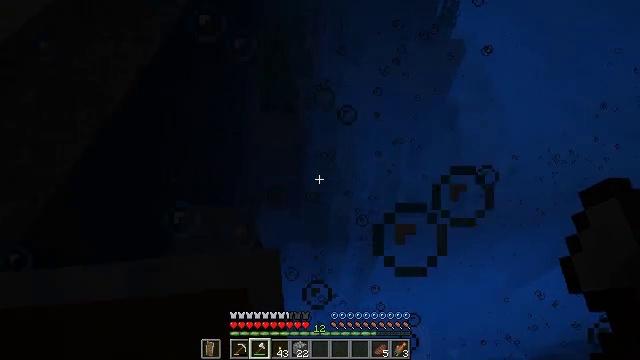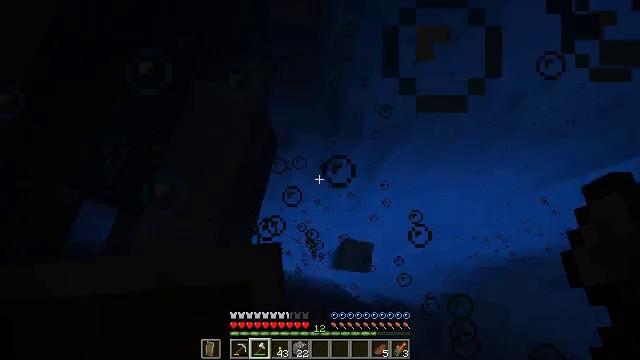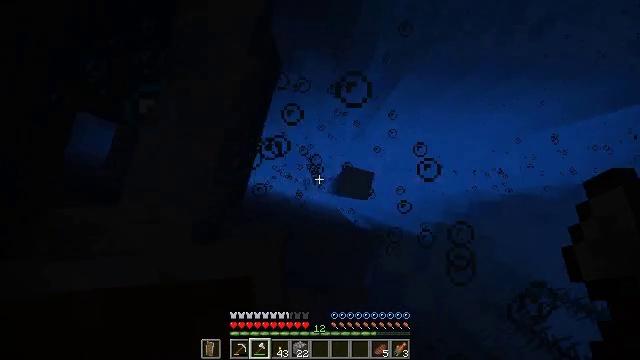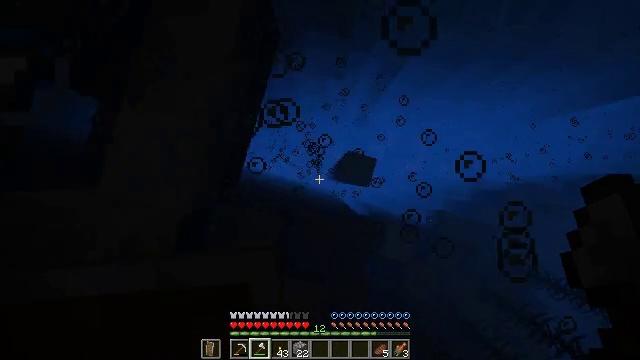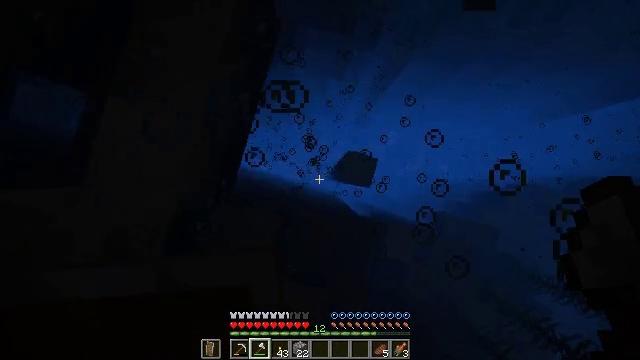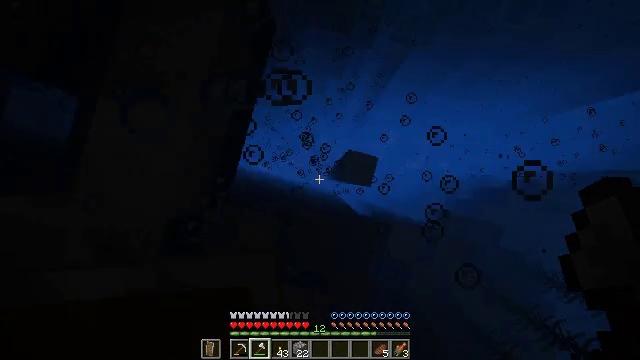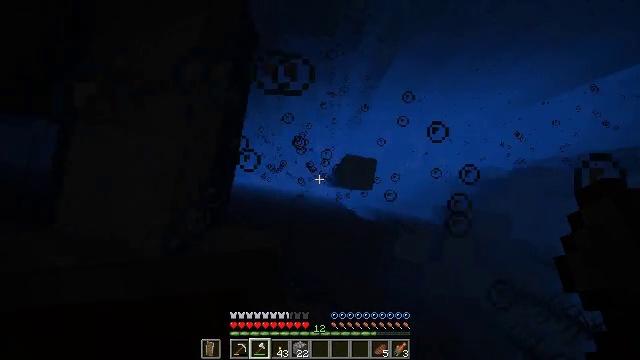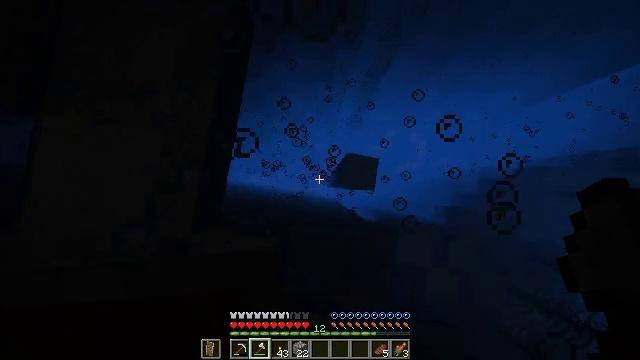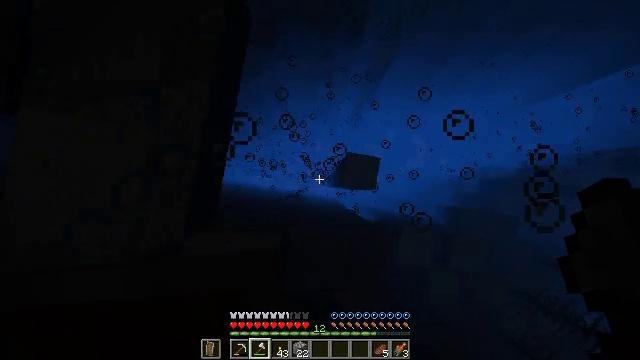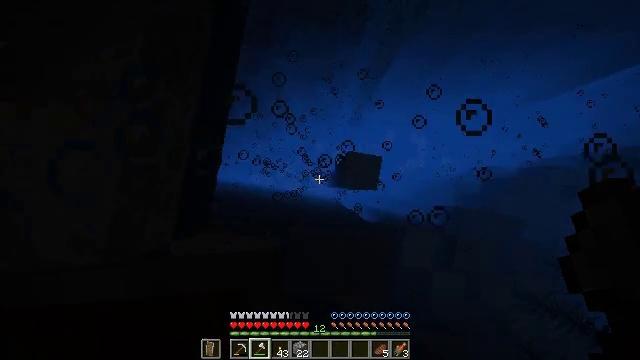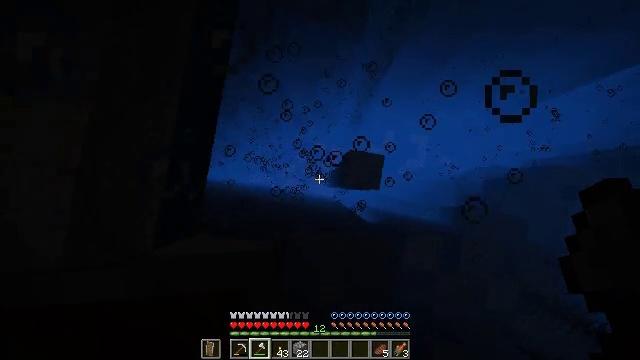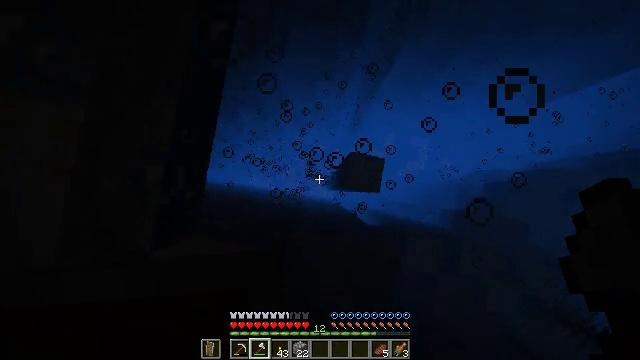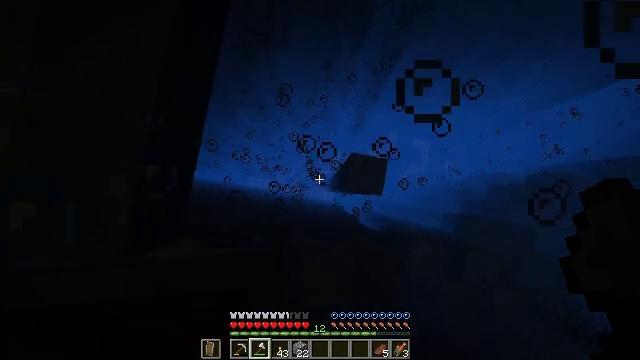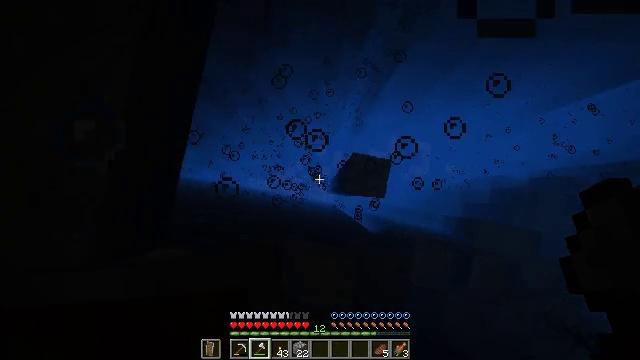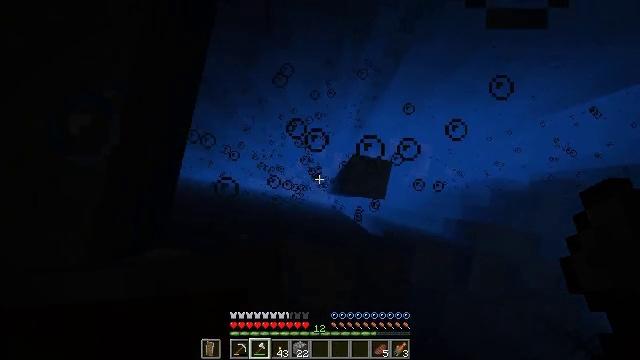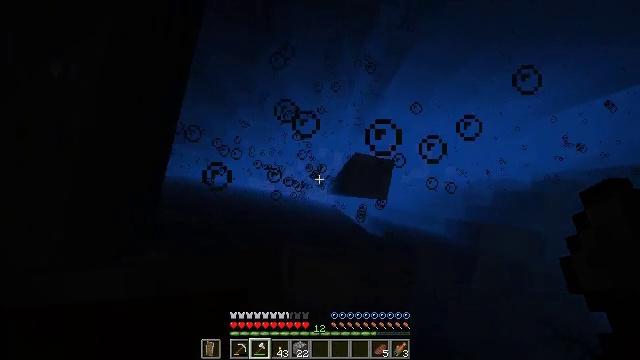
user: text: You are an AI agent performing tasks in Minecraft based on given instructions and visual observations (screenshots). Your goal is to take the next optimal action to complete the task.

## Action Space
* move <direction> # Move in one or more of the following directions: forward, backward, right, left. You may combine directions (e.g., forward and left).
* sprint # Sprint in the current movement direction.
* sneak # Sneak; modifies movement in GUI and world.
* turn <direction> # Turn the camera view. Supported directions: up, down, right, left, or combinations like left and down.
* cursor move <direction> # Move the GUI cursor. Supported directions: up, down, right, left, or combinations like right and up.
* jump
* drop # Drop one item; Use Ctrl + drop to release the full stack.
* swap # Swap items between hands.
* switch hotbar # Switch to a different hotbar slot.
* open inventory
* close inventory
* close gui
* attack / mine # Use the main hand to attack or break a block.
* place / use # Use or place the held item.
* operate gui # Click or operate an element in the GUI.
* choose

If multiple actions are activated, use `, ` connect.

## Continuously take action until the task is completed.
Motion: motion action
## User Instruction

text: Collect tall seagrass by holding left button.
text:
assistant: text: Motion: turn left and down
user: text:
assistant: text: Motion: turn left and down
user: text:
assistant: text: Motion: turn down
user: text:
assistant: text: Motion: turn down
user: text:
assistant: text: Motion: turn right
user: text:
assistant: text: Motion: turn right and up
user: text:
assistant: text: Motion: no_op
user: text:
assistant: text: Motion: no_op
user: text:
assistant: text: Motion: no_op
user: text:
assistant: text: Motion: no_op
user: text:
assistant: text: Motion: no_op
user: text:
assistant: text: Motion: no_op
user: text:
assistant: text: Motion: no_op
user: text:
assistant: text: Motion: no_op
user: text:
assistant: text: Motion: no_op
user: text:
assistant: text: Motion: no_op
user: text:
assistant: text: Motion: no_op
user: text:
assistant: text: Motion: no_op
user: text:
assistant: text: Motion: no_op
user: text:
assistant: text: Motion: no_op
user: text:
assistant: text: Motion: no_op
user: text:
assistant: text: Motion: no_op
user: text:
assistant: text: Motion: no_op
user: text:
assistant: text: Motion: no_op
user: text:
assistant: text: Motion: no_op
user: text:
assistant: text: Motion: no_op
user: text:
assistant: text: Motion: no_op
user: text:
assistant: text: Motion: no_op
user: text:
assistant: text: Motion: no_op
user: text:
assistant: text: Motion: move forward